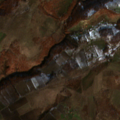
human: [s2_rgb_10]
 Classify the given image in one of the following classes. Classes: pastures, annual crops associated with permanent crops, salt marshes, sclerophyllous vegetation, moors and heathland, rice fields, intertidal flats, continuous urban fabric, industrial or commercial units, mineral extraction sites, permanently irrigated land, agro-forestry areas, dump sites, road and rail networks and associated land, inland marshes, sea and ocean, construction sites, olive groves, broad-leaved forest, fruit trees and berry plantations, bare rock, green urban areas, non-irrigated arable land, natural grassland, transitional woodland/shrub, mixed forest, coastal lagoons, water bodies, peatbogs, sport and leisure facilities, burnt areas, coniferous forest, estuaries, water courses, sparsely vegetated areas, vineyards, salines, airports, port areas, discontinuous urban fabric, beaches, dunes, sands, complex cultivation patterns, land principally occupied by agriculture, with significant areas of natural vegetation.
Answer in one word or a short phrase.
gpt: non-irrigated arable land, complex cultivation patterns, land principally occupied by agriculture, with significant areas of natural vegetation, broad-leaved forest, natural grassland, transitional woodland/shrub